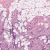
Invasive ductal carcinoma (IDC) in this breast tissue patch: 1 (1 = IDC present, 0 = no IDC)